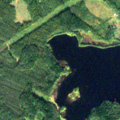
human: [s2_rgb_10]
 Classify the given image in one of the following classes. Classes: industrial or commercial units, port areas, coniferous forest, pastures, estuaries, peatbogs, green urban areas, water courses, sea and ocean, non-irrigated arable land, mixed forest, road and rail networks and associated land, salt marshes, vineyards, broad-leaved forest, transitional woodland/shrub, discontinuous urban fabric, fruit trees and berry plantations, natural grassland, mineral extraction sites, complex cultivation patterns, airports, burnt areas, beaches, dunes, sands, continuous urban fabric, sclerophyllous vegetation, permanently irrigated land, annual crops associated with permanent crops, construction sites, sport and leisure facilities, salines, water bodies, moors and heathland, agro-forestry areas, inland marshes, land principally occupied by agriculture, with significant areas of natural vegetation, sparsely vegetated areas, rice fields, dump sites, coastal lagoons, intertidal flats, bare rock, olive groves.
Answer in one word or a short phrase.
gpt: land principally occupied by agriculture, with significant areas of natural vegetation, coniferous forest, mixed forest, transitional woodland/shrub, water bodies